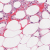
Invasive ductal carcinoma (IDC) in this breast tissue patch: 0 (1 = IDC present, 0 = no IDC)